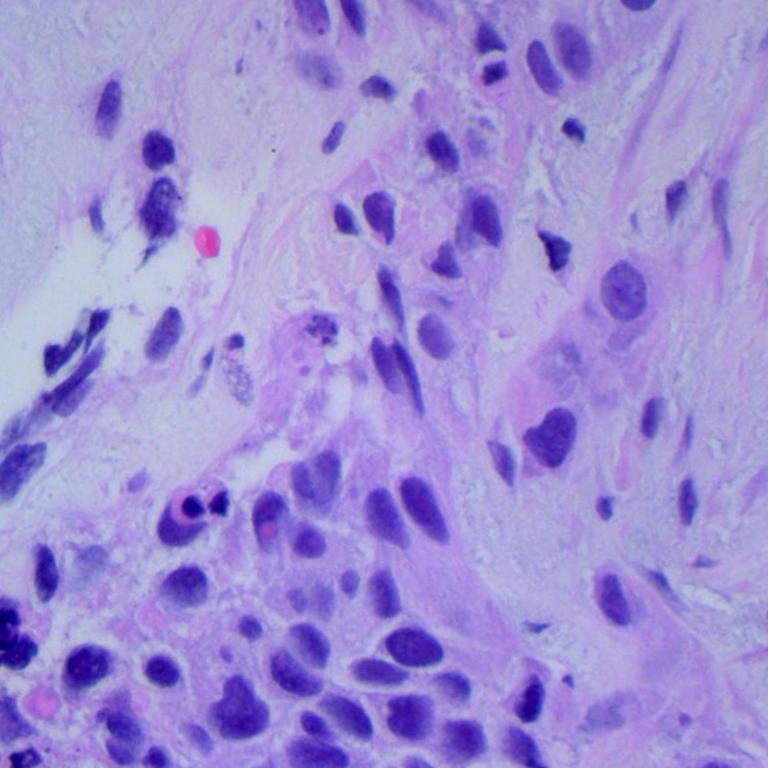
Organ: lung
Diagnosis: squamous carcinomas